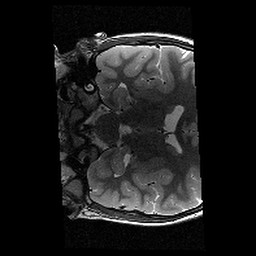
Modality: T2w
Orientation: coronal
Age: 9
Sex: male
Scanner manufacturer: siemens
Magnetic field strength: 3 T
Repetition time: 9.23 s
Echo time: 0.067 s